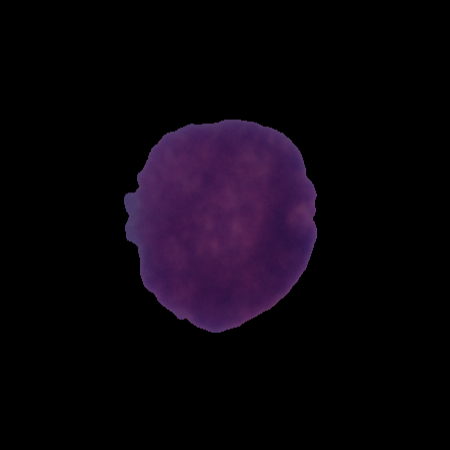
Label: cancer